Question: I have the following arrangement of tables:

An Event can be created and may be be extended, based the EventType it is linked to.
If the EventType has additional fields (if has_additional_fields is true) then the Event will be extended by a table called "EventType_TheNameOfTheEventType", however, if the EventType does not have additional fields, then the Event will not be extended by other table.
If the Event is extended, additional input fields will be available.
The table of the row that the "type_data" field of the Event is referencing will be known because of how the tables will be named.
An Event of type "Project" (the EventType name) may have an additional field such as "Group" and will differ from an Event of type "Meeting", which may have additional fields such as "Topic".
An Event of type "Normal" will have no additional fields.
Is this the best way of implementing this kind of inheritance?
I would like an idea of how to create the models for this in Django.
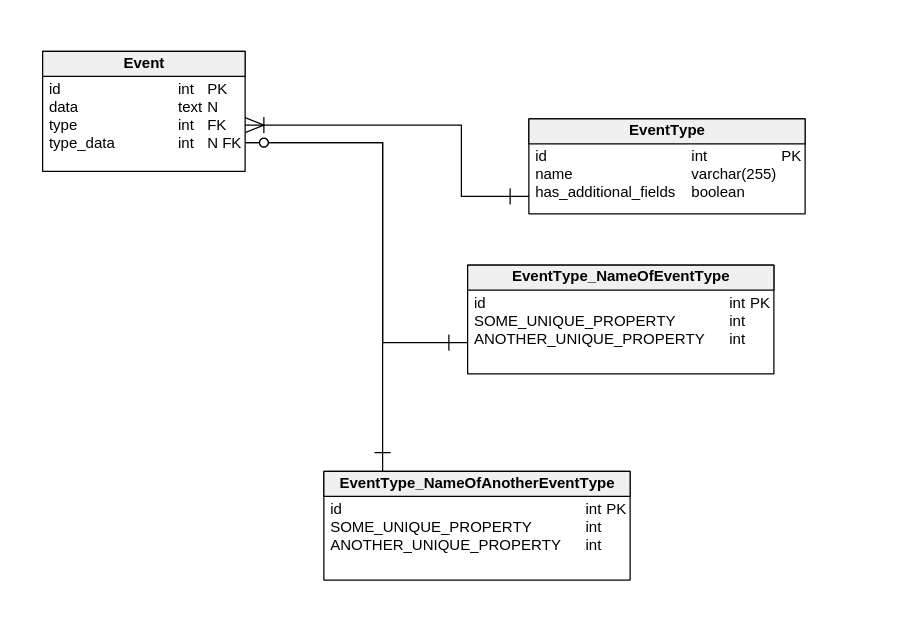
Answer: Django has the <URL> framework so you can name concrete events as you wish:
'''
class EventType(models.Model):
name = models.CharField(max_length=200)
has_additional_fields = models.BooleanField(default=True)
content_type = models.ForeignKey(ContentType)
class Event(models.Model):
data = models.TextField(null=True)
event_type = models.ForeignKey(EventType)
def get_real_model(self):
return self.event_type.content_type.model_class()
def get_concrete_event(self):
return self.event_type.content_type.get_object_for_this_type(pk=self.pk)
class ProjectEvent(Event):
group = models.CharField(max_length=200)
class MeetingEvent(Event):
topic = models.CharField(max_length=200)
class NormalEvent(Event):
pass
'''
Get a list of all events:
'''
Event.objects.all()
'''
Get a list of projects:
'''
ProjectEvent.objects.all()
'''
Get the concrete ("unknown") event by id:
'''
Event.objects.get(pk=id).get_concrete_event()
'''
Get the real model of the event by id:
'''
Event.objects.get(pk=id).get_real_model()
'''
Get the form to edit concrete event:
'''
from django.forms.models import modelform_factory
event = Event.objects.get(pk=id)
EventForm = modelform_factory(event.get_real_model())
form = EventForm(instance=event.get_concrete_event())
'''
Get the same form then you know event type:
'''
ProjectEventForm = modelform_factory(ProjectEvent)
form = ProjectEventForm(instance=ProjectEvent.objects.get(pk=id))
'''